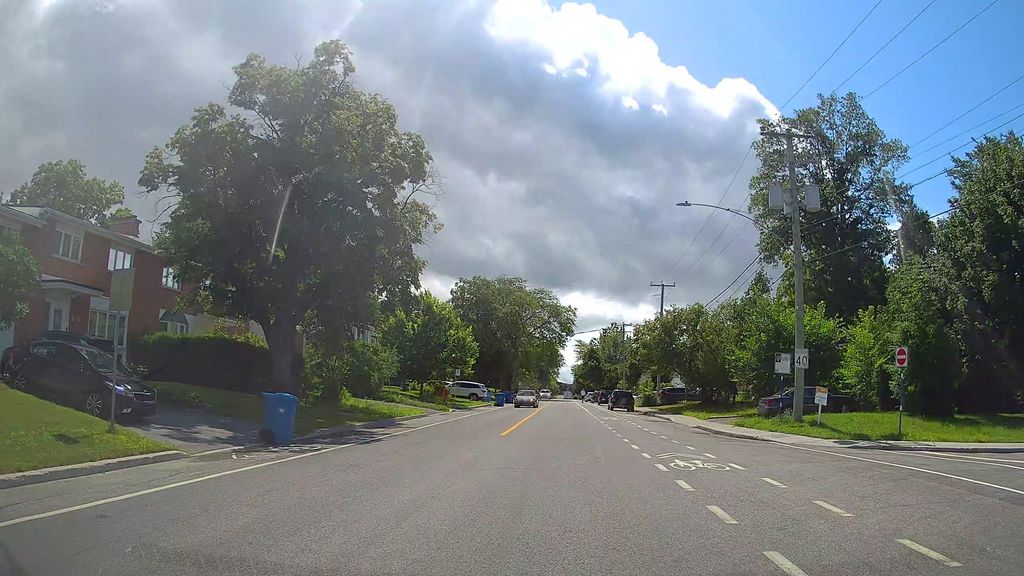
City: montreal